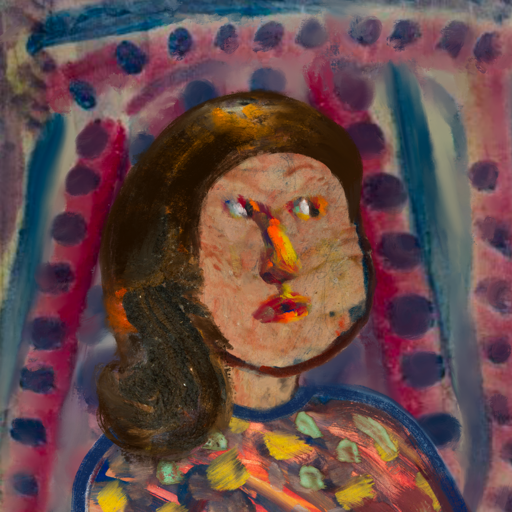
Background: HillGirl, Head And Neck Side: Orphan, Face Side: An_Impression, Bust: Mother_And_Son_Mother, Hair Side: Gypsy_Queen, Head Accessory: Blank, Second Necklace: Blank, Necklace: Blank, Baby: Blank